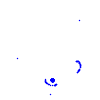
Particle: pion